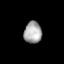
Tissue: lung
Cell type: Others
Senescence score: 0.2363
Nuclear area (px): 378
Mean DAPI intensity: 166.921